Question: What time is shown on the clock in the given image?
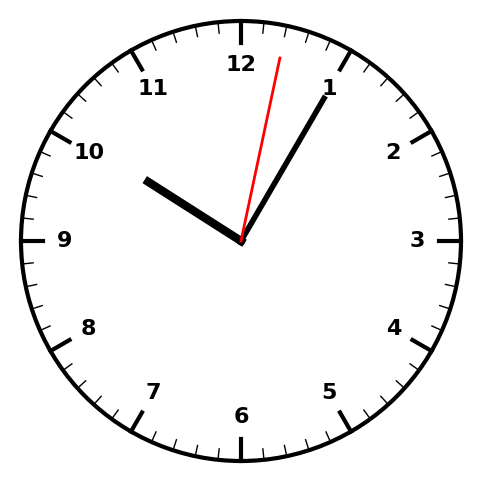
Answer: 10:05:02